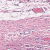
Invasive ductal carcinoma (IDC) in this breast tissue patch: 1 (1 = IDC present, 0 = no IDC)